Interaction volume radius: 5 \u00c5
Interaction volume height: 40 \u00c5
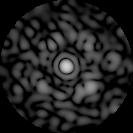
Disorder parameter: 0.7104